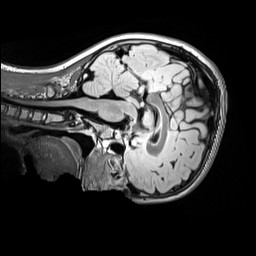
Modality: FLAIR
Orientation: sagittal
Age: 11
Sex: male
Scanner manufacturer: siemens
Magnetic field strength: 3 T
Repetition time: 5 s
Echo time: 0.388 s